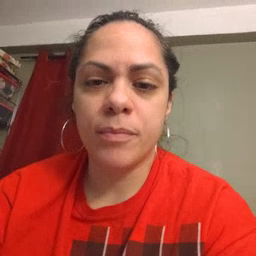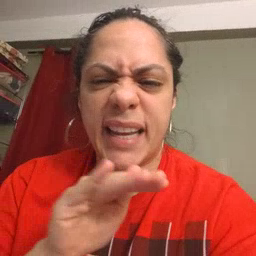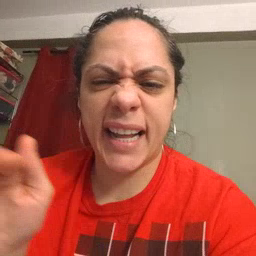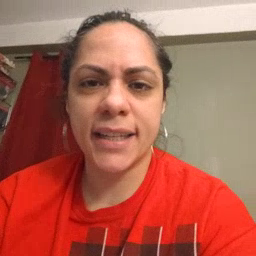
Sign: clean